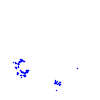
Particle: proton